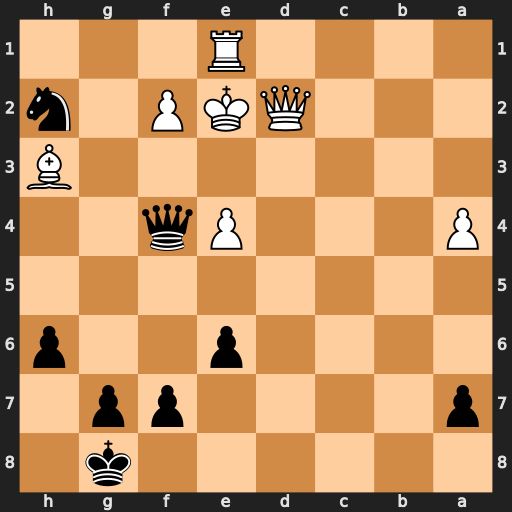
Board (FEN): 6k1/p4pp1/4p2p/8/P3Pq2/7B/3QKP1n/4R3
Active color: b
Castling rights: -
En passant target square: -
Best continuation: Qf3#